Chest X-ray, PA view. Patient: 33 years old, sex M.
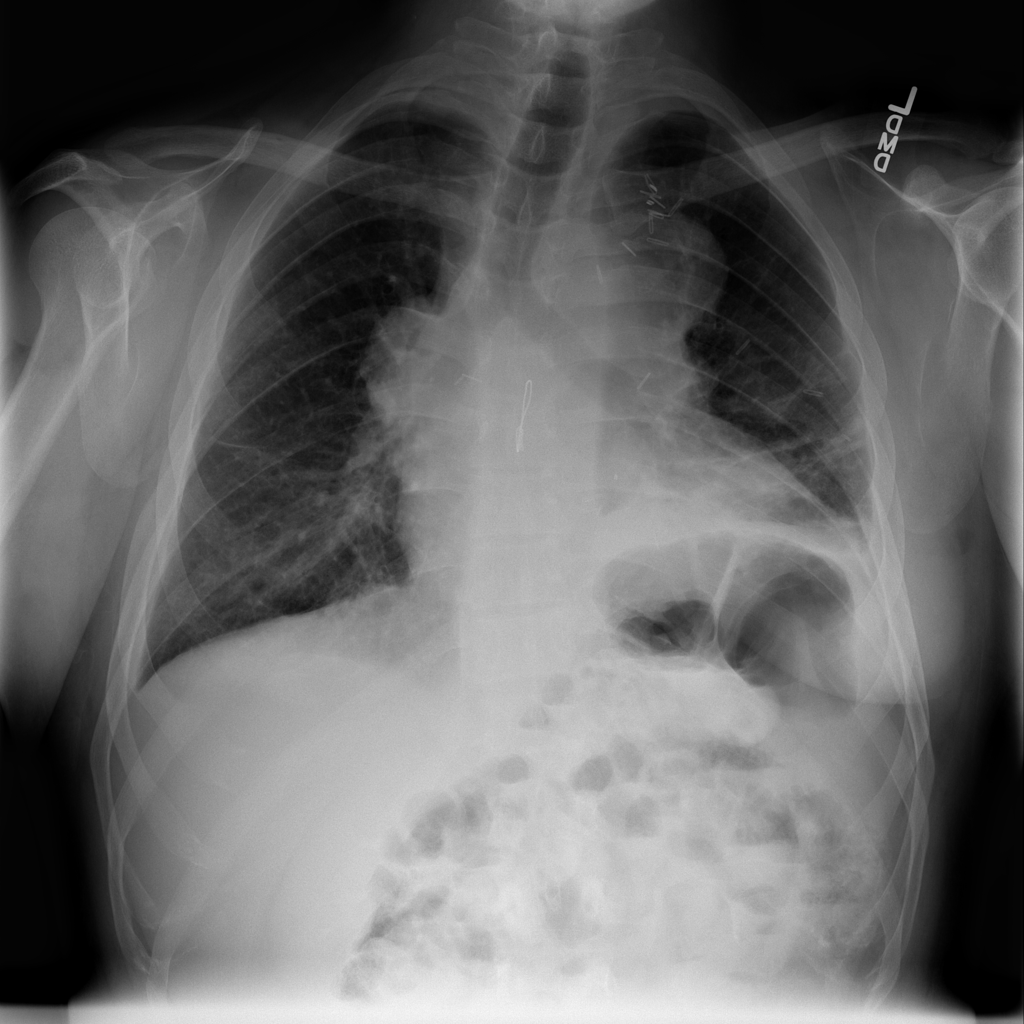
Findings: Atelectasis, Infiltration, Mass